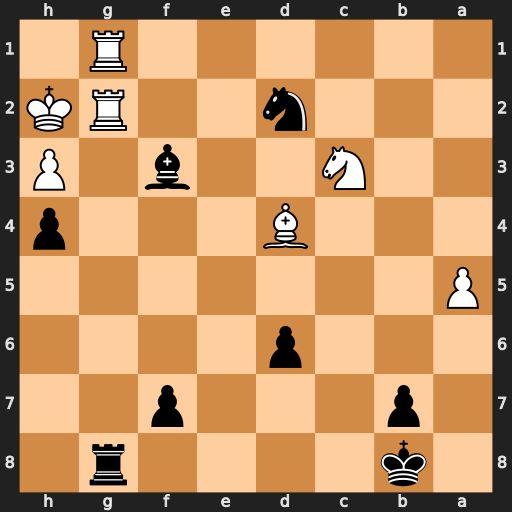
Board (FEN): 1k4r1/1p3p2/3p4/P7/3B3p/2N2b1P/3n2RK/6R1
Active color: b
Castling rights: -
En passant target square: -
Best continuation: Bxg2 Rxg2 Nf3+ Kh1 Rxg2 Kxg2 Nxd4